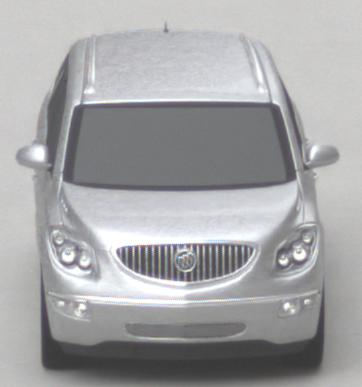
Make: Buick
Model: Enclave
Detailed model: GMT967
Model produced from: 2007
Model produced until: 2017
Doors: 5
Color: white
Road condition: dry road
Daytime: midday
Contrast: low contrast